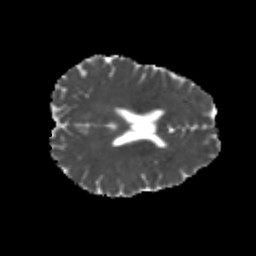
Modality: MD
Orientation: axial
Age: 25
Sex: female
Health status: healthy
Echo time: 0.074 s